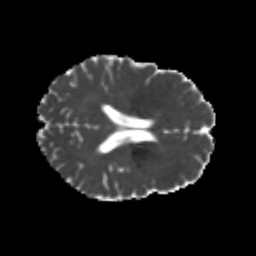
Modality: MD
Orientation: axial
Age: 21
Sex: male
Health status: healthy
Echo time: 0.074 s